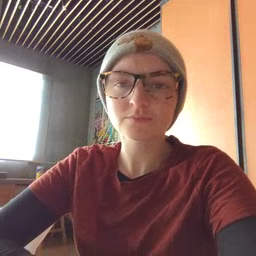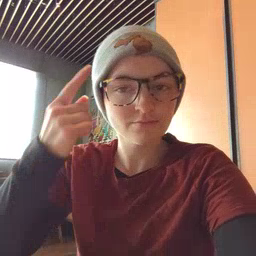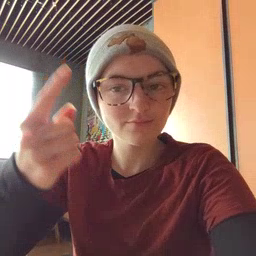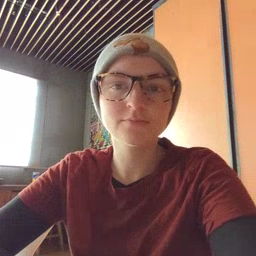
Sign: penny